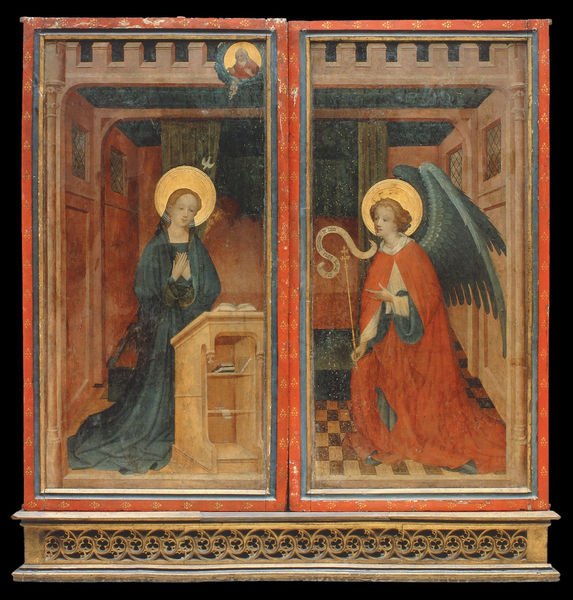
Titel: Flügelaltar aus St. Gereon
Künstler: Kölner Meister
Institution: St. Gereon, Köln, Kat.-Nr. 1627 A
Schlagwörter: blau, flügel, gott, fenster, raum, rot, malerei, ornament, architektur, innenraum, vorhang, gold, engel, italien, perspektive, zwei, zinnen, altar, pult, heiligenschein, maria, geschnitzt, schnitzwerk, fot, verkündigung, tafeln, heiliger geist, gabriel, diptychon